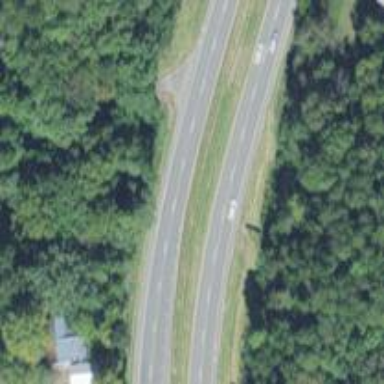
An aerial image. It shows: Trunk highway.